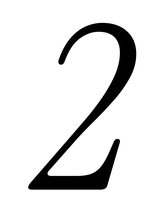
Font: InstrumentSerif-Italic